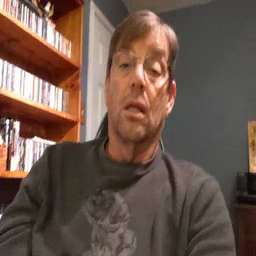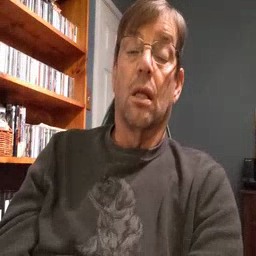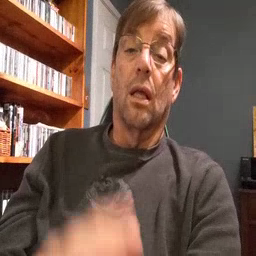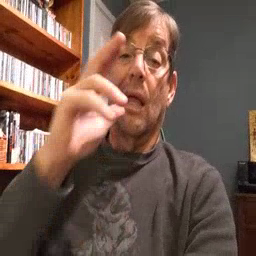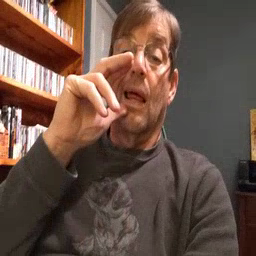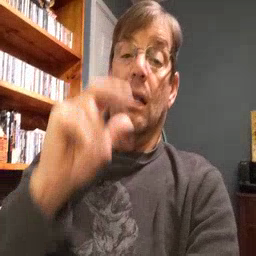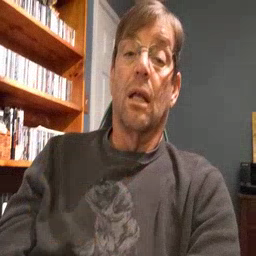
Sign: hen